Field crop: maize
Growth stage: 2
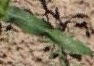
Species: maize